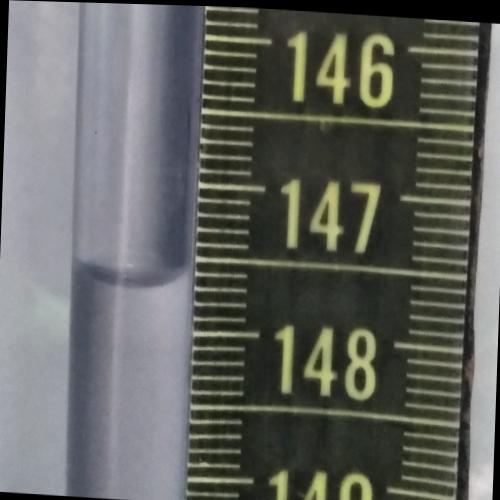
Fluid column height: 147.7 cm